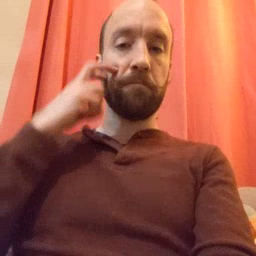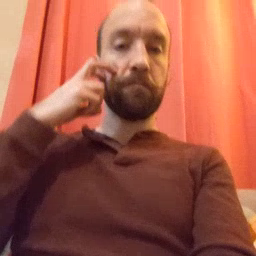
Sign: gum